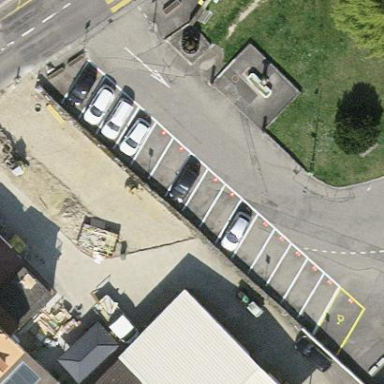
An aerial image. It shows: Parking area with surface.